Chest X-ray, PA view. Patient: 53 years old, sex F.
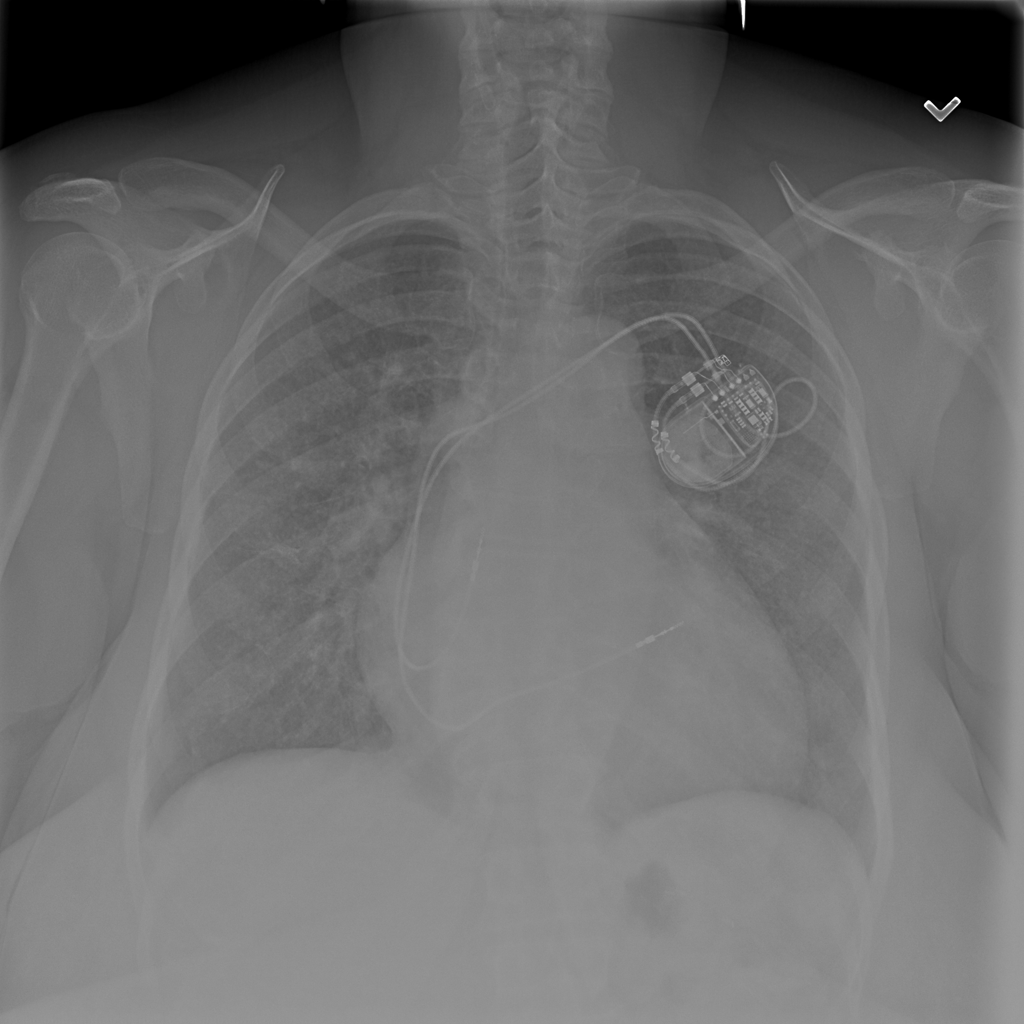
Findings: Infiltration, Pneumothorax